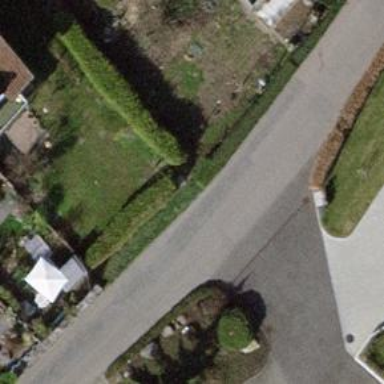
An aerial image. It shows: Residential road with asphalt surface.